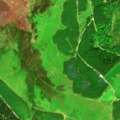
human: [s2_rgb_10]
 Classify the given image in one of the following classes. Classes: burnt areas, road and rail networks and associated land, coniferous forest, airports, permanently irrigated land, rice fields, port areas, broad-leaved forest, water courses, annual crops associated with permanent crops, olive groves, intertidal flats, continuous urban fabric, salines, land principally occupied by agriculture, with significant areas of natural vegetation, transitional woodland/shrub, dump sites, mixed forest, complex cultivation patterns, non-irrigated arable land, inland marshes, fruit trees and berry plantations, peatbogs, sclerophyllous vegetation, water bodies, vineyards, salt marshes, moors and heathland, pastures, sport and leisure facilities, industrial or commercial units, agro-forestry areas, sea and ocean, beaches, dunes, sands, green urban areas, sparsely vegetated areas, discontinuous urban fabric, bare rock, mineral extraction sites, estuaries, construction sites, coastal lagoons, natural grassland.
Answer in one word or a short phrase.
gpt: coniferous forest, moors and heathland, burnt areas